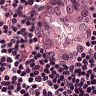
Metastatic tissue present: yes